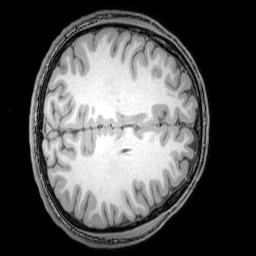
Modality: T1w
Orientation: axial
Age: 22
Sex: male
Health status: healthy
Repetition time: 0.081 s
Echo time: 0.037 s